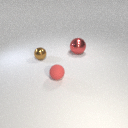
large red metal sphere behind small red rubber sphere